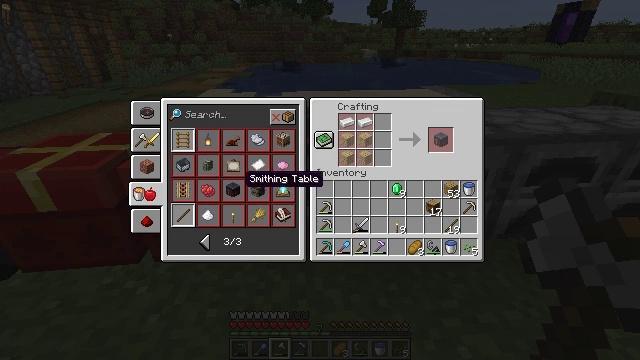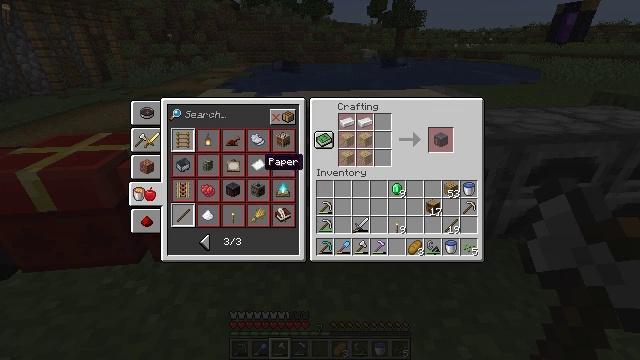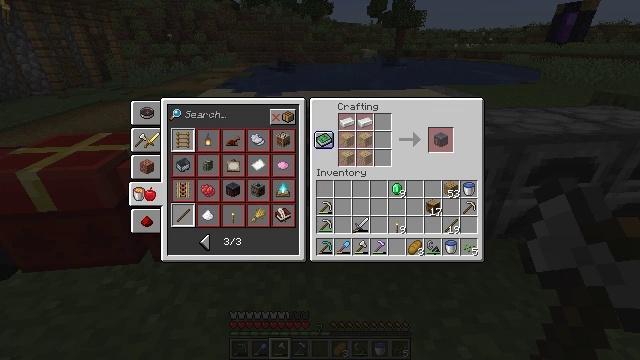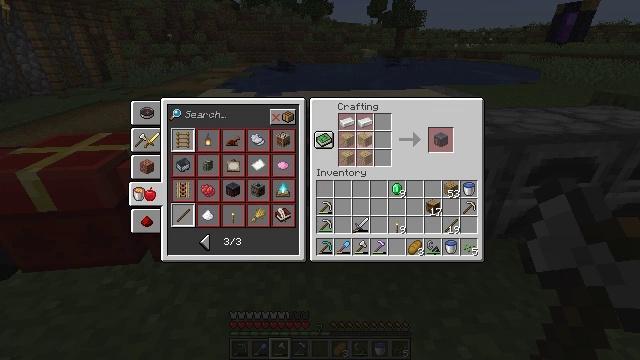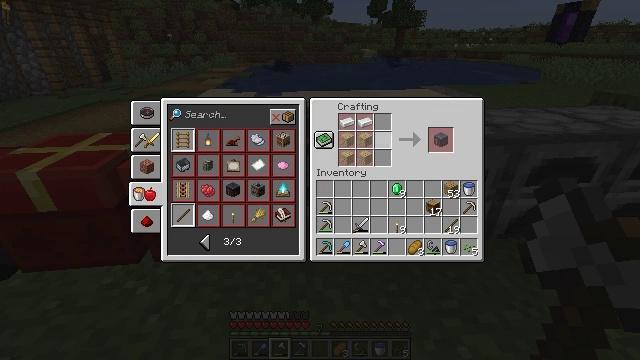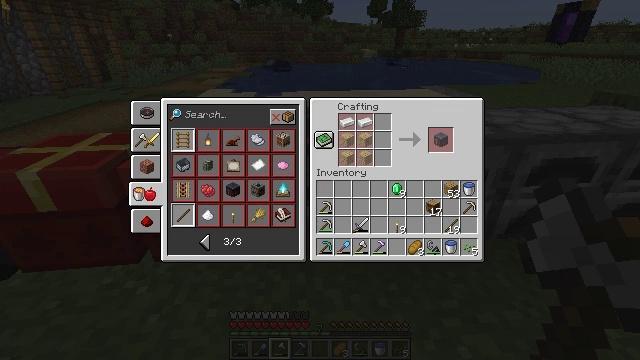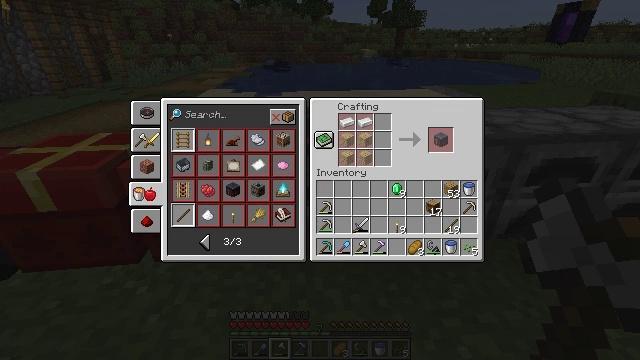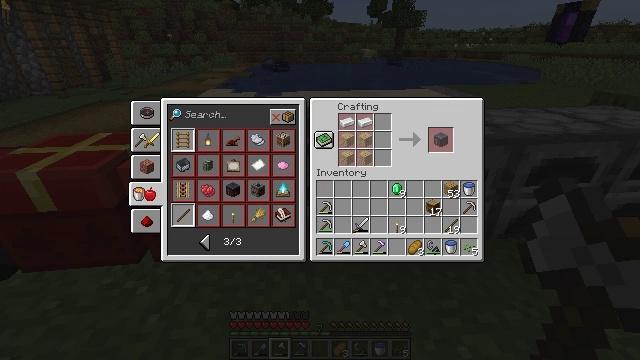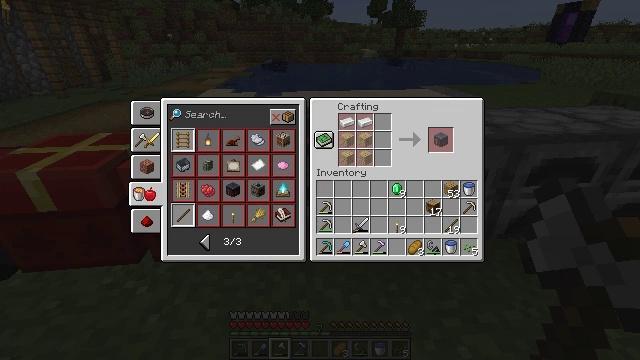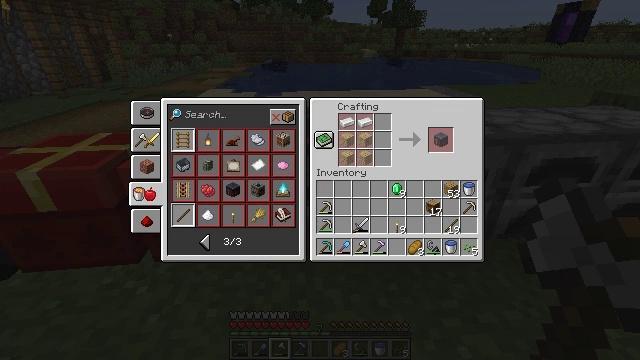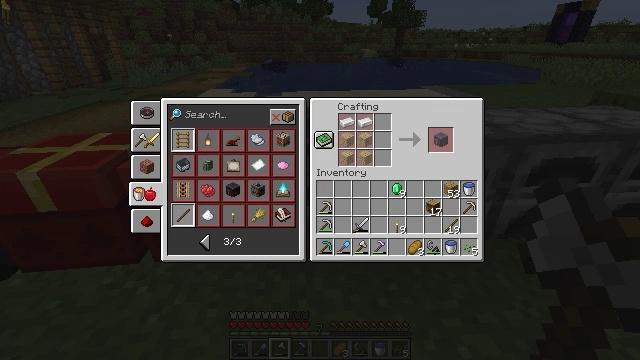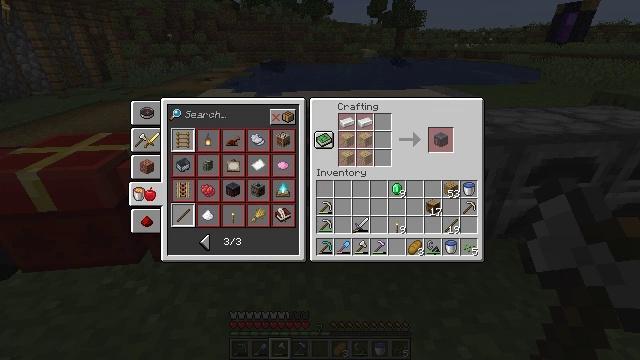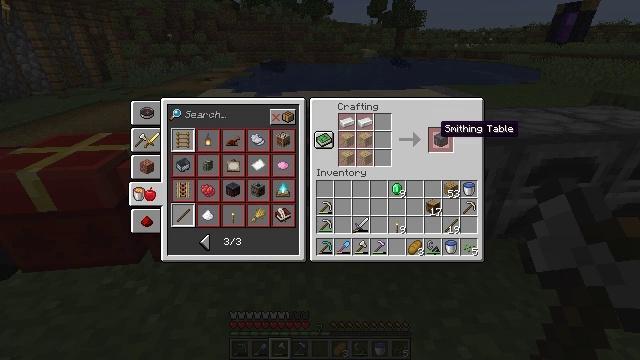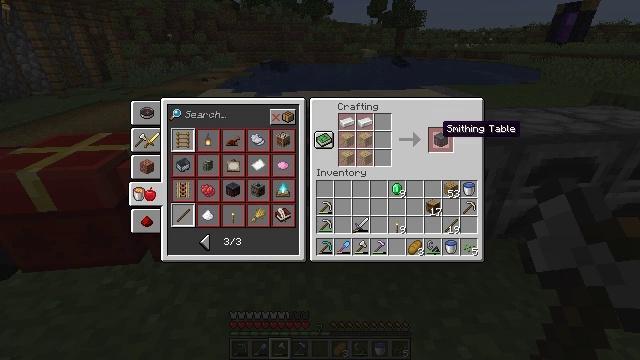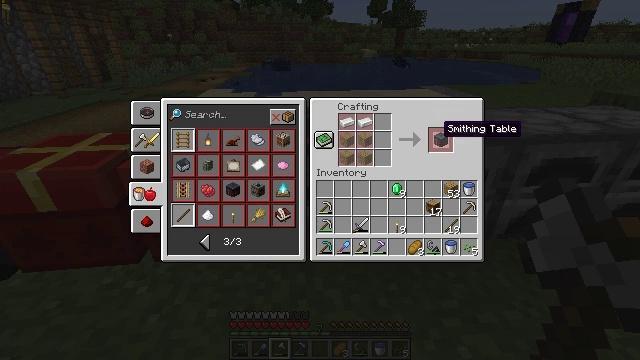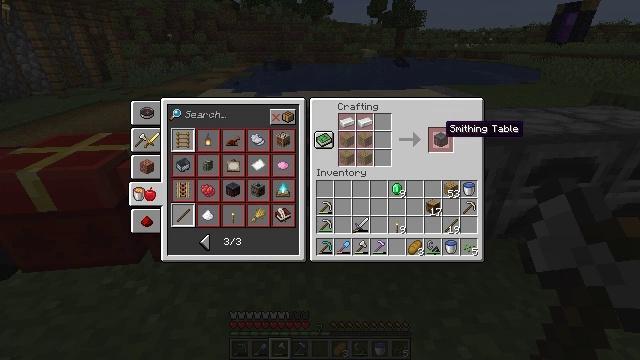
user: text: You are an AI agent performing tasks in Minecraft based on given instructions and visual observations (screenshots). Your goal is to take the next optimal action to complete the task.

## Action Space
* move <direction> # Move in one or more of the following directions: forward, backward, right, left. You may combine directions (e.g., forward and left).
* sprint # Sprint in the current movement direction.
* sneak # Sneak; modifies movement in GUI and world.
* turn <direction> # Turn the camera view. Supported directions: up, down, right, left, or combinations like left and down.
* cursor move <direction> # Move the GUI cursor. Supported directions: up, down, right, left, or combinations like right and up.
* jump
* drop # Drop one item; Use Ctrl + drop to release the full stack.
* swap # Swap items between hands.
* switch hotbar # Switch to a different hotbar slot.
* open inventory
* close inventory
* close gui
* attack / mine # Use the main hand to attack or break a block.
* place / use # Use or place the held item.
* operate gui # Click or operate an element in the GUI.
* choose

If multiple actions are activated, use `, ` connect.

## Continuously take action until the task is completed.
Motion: motion action
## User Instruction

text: Produce a smithing table through crafting.
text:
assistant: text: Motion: cursor move right and up
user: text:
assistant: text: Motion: cursor move right and up
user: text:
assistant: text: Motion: cursor move right
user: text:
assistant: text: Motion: cursor move right
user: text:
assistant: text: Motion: no_op
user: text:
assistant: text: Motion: cursor move right
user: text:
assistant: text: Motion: cursor move right
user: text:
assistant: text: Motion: no_op
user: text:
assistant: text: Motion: no_op
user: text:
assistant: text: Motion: no_op
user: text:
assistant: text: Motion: no_op
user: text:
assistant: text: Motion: no_op
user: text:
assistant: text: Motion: no_op
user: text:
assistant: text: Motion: no_op
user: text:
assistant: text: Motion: no_op
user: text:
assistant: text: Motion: no_op
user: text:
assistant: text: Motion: no_op
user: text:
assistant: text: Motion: no_op
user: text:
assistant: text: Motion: no_op
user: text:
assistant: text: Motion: no_op
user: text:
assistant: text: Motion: no_op
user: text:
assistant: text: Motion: no_op
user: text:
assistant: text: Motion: no_op
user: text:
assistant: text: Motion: no_op
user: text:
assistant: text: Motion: no_op
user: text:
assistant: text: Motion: no_op
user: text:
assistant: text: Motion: no_op
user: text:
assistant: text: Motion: no_op
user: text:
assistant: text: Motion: no_op
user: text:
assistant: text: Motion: no_op